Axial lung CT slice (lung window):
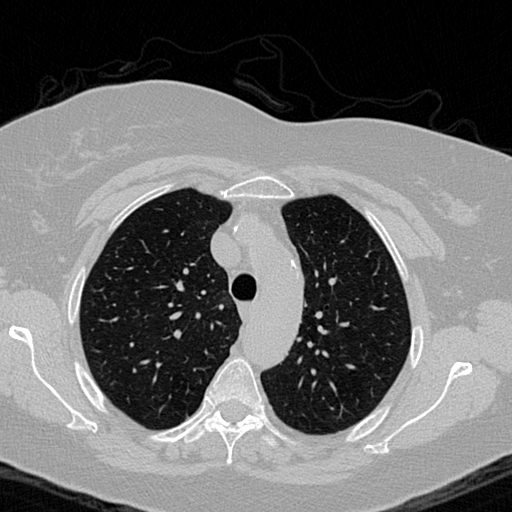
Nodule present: no